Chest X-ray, AP view. Patient: 25 years old, sex F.
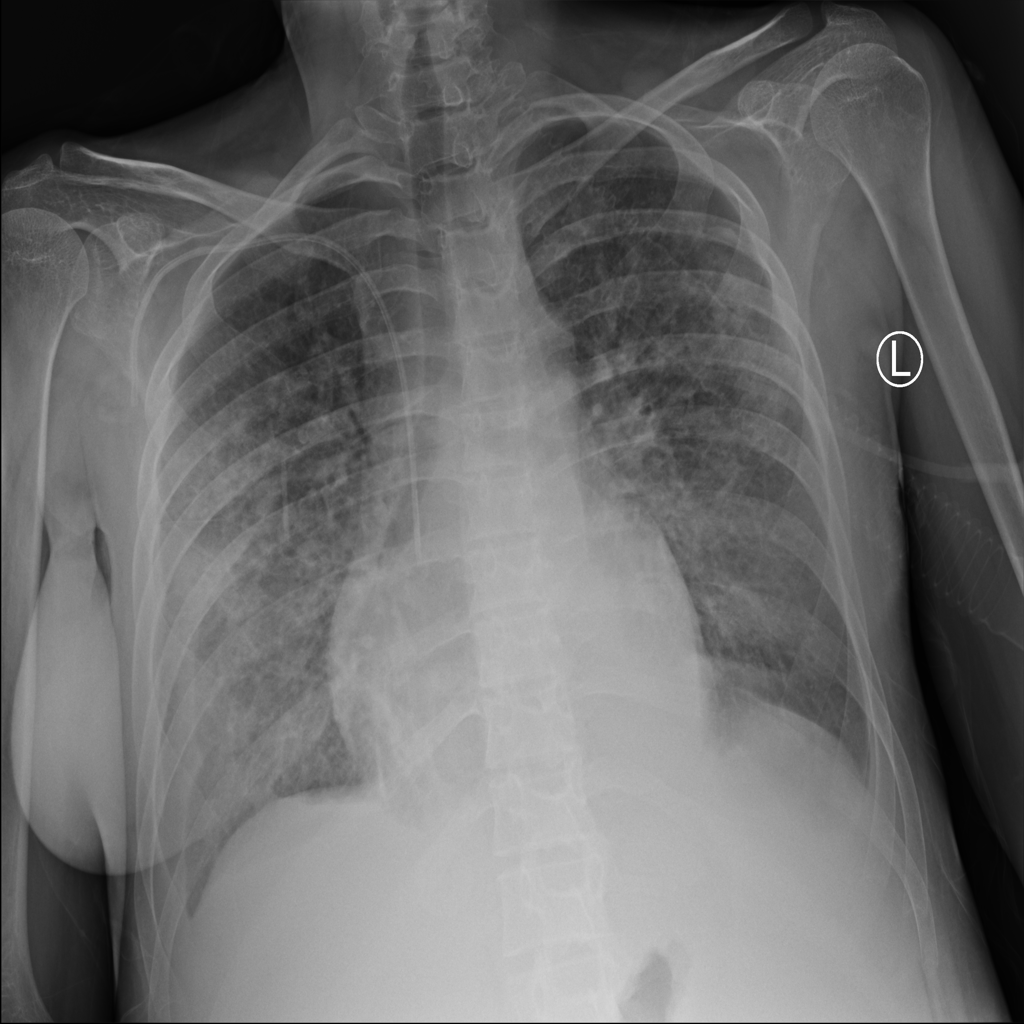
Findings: Consolidation, Effusion, Infiltration, Nodule